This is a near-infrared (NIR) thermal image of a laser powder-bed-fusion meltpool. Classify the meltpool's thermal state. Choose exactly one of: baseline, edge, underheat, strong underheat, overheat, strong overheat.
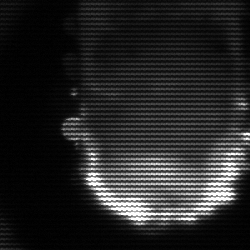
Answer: baseline